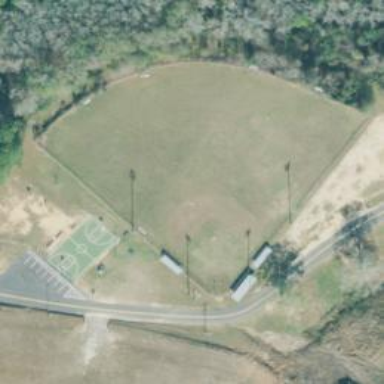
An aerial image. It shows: Baseball pitch for leisure land.